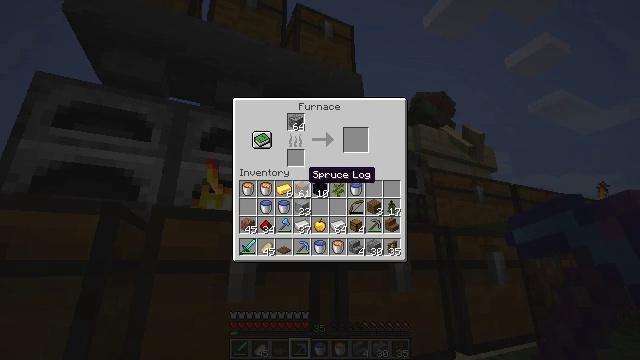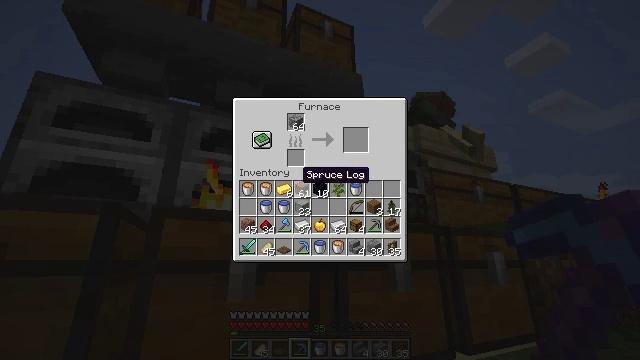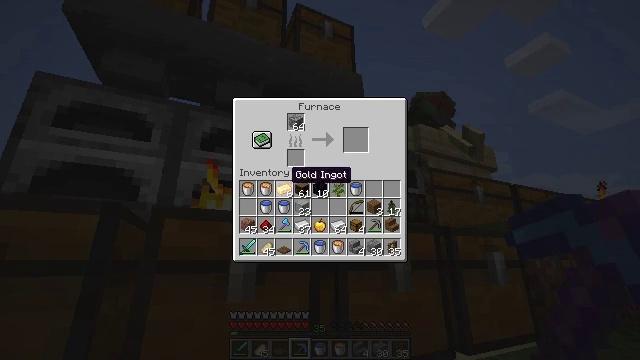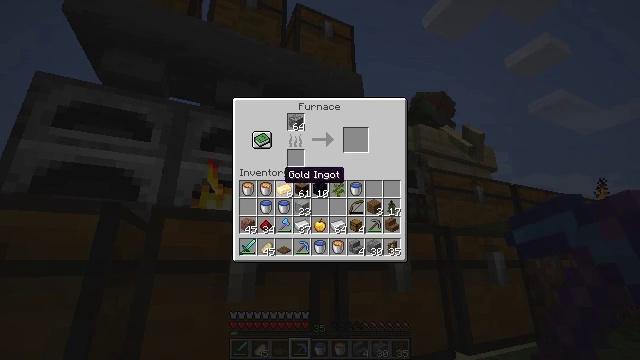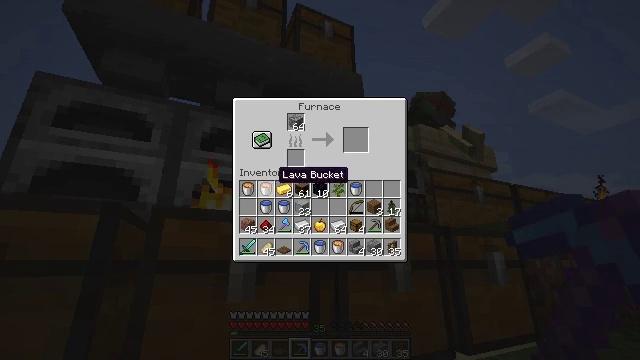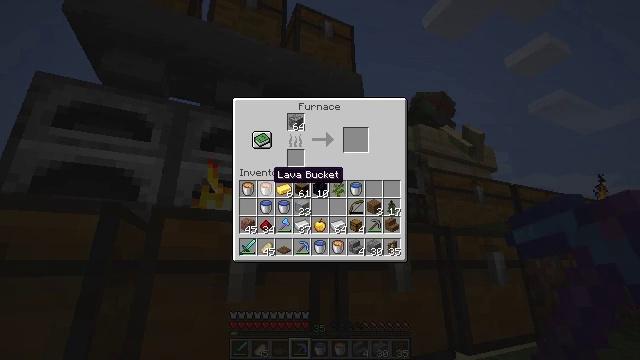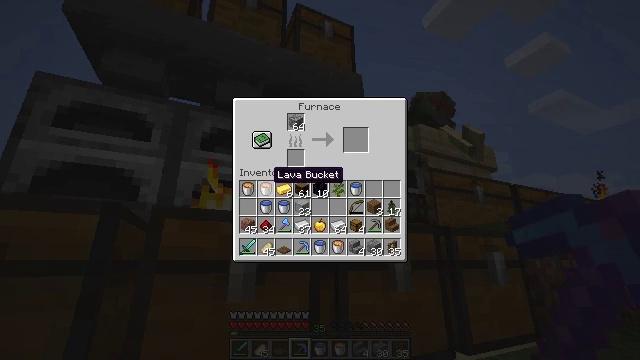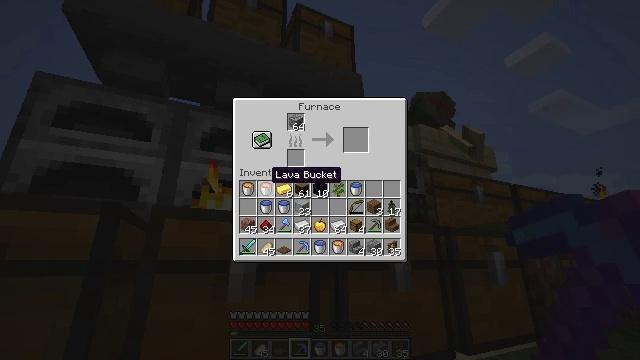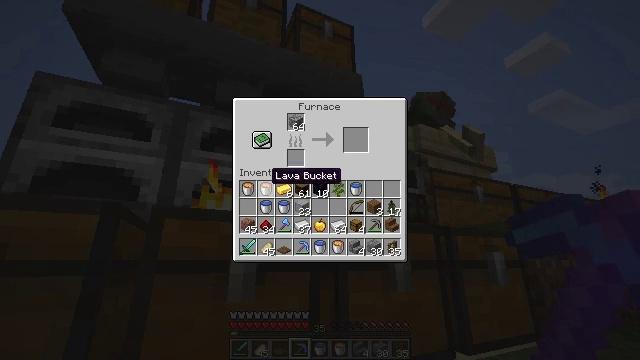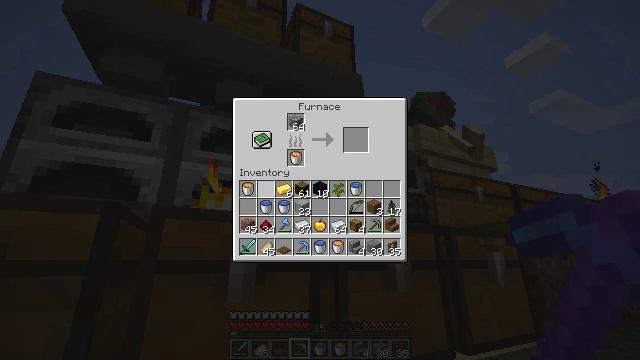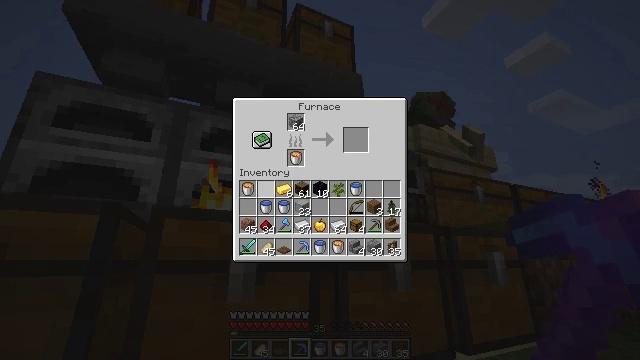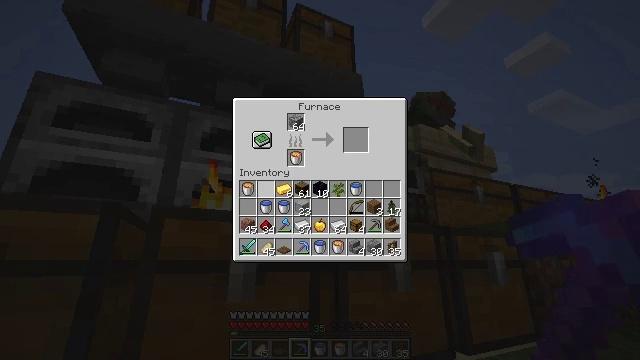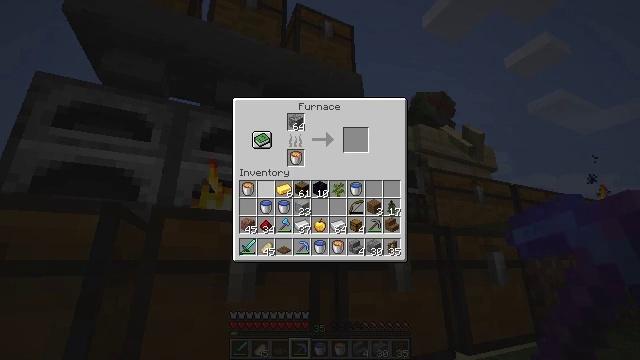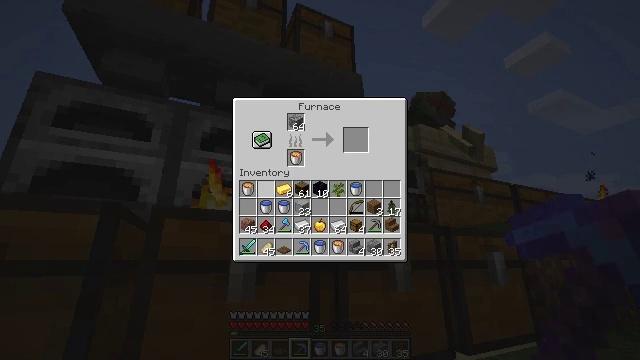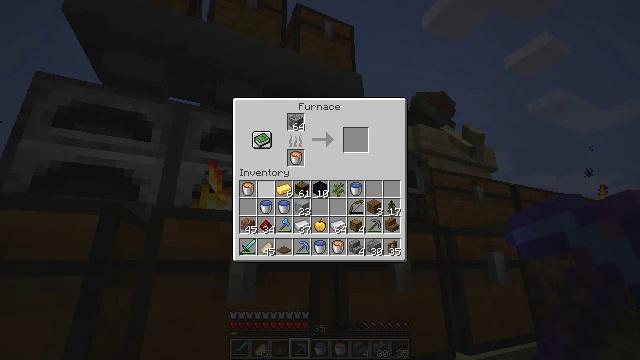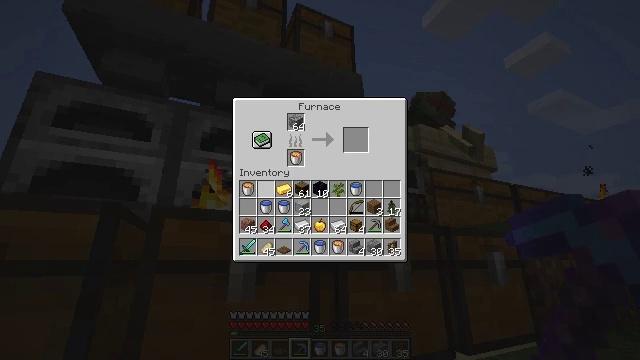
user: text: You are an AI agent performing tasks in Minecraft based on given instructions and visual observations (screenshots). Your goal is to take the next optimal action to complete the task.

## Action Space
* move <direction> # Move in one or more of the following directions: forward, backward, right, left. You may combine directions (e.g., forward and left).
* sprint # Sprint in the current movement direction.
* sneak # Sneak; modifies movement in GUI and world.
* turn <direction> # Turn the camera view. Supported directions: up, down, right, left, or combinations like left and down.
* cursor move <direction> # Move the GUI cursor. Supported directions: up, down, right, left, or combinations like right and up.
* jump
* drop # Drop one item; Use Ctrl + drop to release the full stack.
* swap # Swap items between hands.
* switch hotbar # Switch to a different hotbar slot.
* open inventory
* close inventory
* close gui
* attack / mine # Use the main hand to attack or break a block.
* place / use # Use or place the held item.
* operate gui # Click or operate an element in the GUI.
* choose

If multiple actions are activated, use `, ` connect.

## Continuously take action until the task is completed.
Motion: motion action
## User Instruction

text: Open the crafting grid and craft flint and steel with an iron ingot and flint.
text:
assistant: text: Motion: sneak
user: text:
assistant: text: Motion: sneak, cursor move left
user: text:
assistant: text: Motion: sneak
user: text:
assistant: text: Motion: sneak
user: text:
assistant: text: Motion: sneak
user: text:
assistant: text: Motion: sneak
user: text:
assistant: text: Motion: sneak
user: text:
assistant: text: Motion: sneak
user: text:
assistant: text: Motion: sneak, operate gui
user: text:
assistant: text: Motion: sneak, operate gui
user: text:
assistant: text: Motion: sneak, operate gui
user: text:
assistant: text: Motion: sneak
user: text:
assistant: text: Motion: sneak
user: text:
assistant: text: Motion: sneak
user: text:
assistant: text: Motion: sneak
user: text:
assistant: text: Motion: sneak
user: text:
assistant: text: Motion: sneak
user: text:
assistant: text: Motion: sneak
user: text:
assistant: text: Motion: sneak
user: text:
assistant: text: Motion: sneak
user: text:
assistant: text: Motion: sneak
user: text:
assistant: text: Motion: sneak
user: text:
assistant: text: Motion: sneak, cursor move left
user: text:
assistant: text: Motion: sneak, cursor move left
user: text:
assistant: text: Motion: sneak
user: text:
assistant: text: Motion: sneak
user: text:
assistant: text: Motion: sneak
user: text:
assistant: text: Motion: sneak, operate gui
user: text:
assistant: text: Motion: sneak, operate gui
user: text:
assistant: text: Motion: sneak, operate gui